Fundus camera: zeiss
Shooting center: fovea
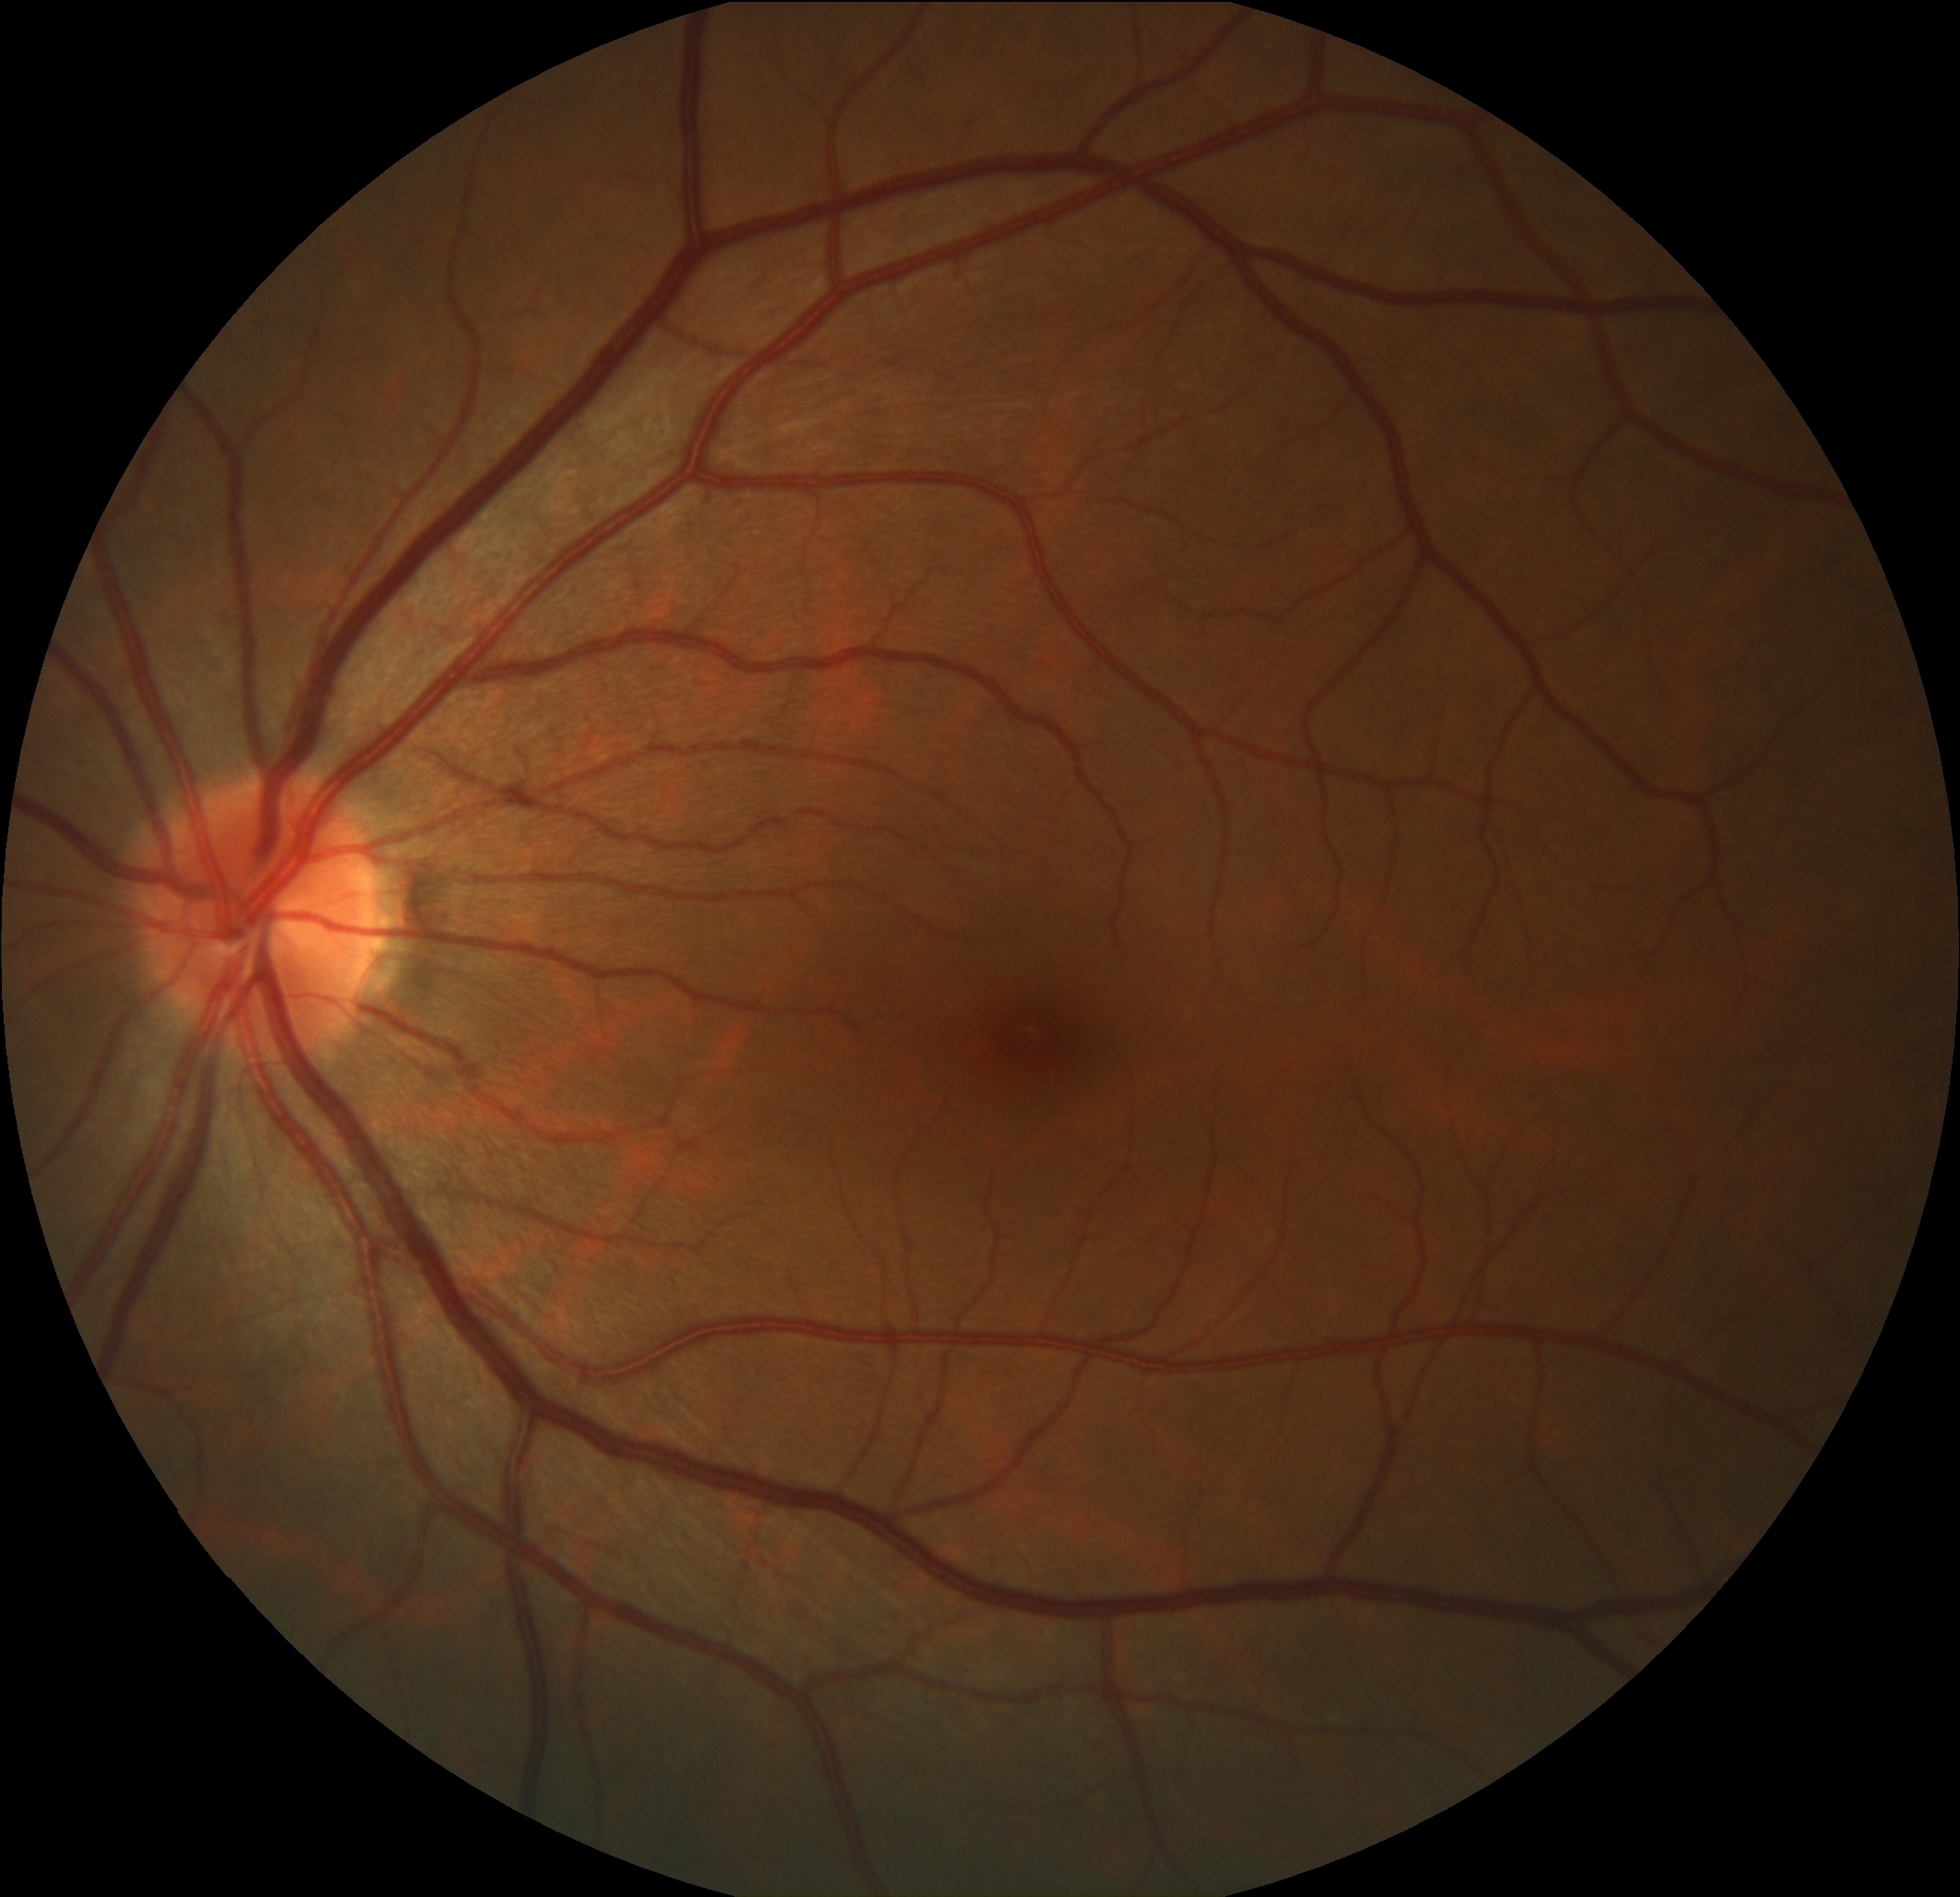
Pathologic myopia: no
Patchy retinal atrophy: present
Retinal detachment: absent